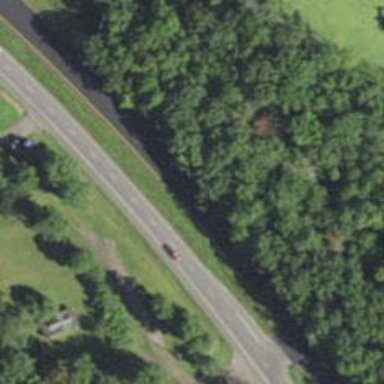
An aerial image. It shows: Trunk highway with expressway features.